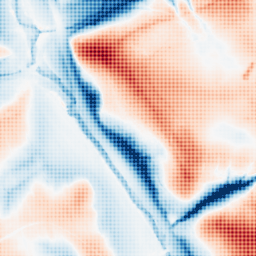
Category: classical
Decomposition family: gaussian
Decomposition parameters: sigma: 20
Upsampling method: sinc_hamming
Upsampling parameters: scale: 8
kernel_size: 8
Upsampling scale: 8